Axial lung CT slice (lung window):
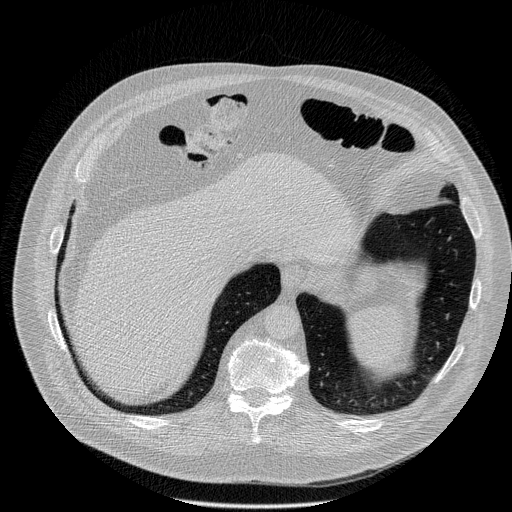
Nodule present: no